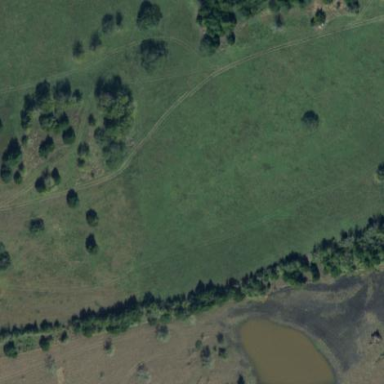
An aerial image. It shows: Beautiful meadow.